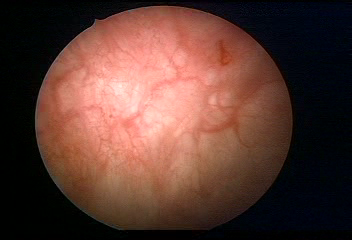
Modality: WLC
Class: Normal mucosa
Bladder cancer association: No